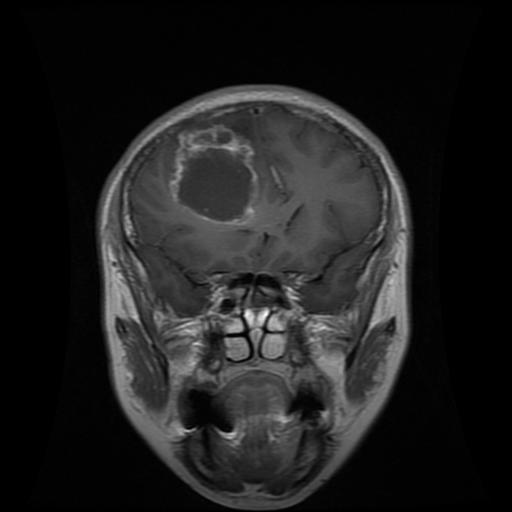
Label: glioma